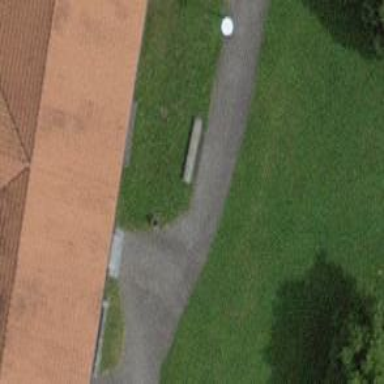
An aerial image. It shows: Brown bench in the vicinity.